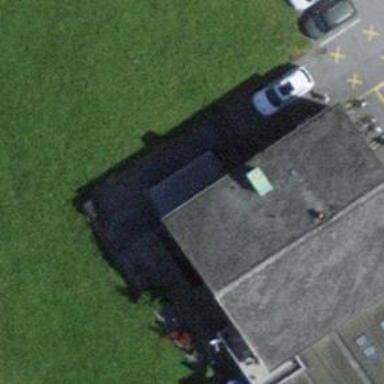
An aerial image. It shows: Restaurant.